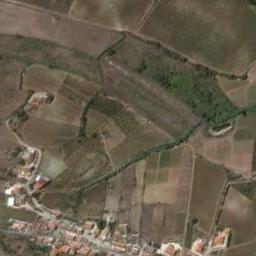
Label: terrace